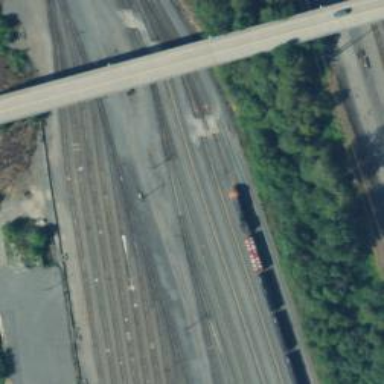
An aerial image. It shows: Railway yard used for servicing trains.